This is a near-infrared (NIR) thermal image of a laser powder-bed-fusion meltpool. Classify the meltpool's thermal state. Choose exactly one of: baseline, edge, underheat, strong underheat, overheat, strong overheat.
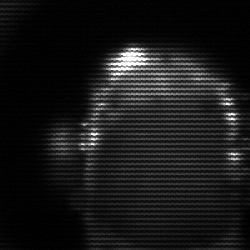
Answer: baseline